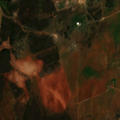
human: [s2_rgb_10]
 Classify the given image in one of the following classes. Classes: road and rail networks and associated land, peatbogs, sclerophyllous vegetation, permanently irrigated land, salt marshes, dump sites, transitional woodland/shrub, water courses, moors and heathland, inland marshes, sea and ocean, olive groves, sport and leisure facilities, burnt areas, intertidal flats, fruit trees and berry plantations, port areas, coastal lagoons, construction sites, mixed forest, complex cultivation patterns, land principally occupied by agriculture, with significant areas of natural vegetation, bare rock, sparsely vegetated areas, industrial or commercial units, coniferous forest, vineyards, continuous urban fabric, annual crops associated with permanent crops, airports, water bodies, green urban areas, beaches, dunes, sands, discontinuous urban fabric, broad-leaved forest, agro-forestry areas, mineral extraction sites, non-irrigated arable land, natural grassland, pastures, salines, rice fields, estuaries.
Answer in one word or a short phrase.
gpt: non-irrigated arable land, pastures, land principally occupied by agriculture, with significant areas of natural vegetation, sclerophyllous vegetation